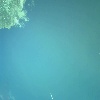
Label: water